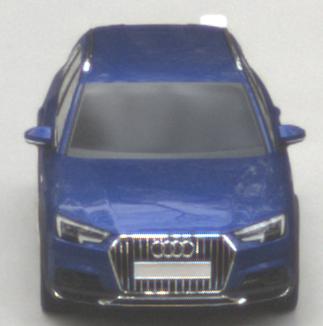
Make: Audi
Model: A4 Allroad 45 TFSI
Detailed model: A4 (B9) allroad
Model produced from: 2019/02
Model produced until: 2019/05
Doors: 5
Color: blue
Road condition: wet road
Daytime: morning or afternoon
Contrast: low contrast